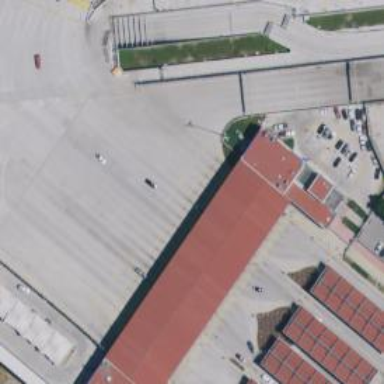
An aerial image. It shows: Border control barrier.